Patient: sex M, age 68
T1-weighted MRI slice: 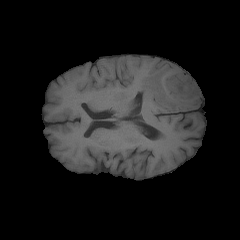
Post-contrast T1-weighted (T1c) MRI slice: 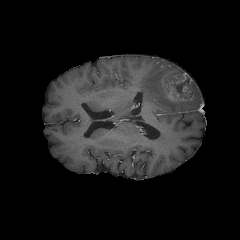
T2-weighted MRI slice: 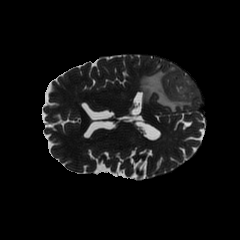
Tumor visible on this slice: yes
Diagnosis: Glioblastoma, IDH-wildtype
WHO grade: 4